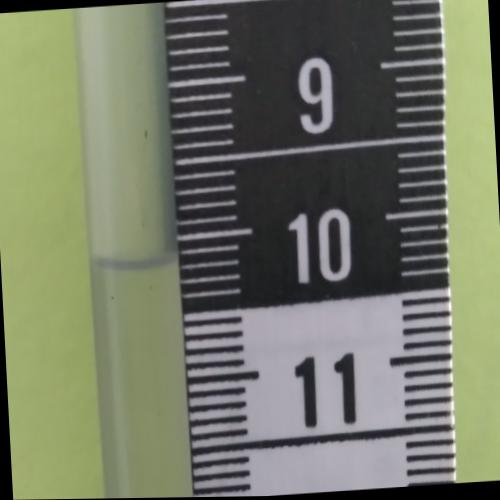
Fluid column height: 10.1 cm